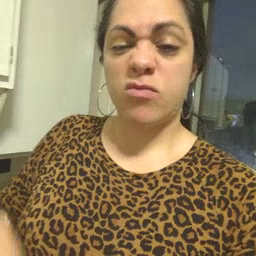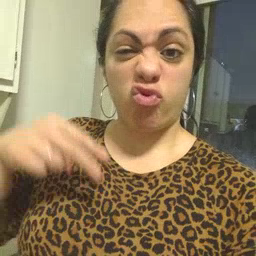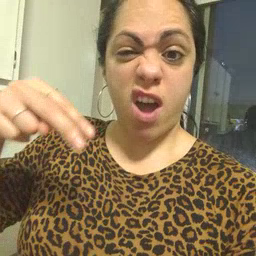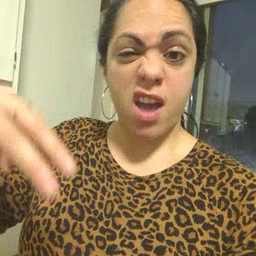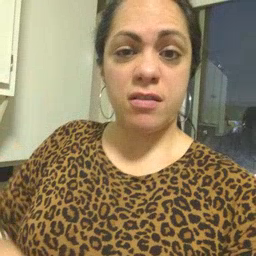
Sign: ride